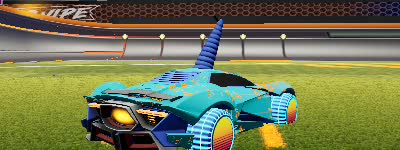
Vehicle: werewolf